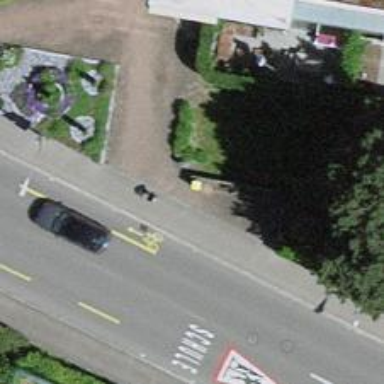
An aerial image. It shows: Post box is visible.